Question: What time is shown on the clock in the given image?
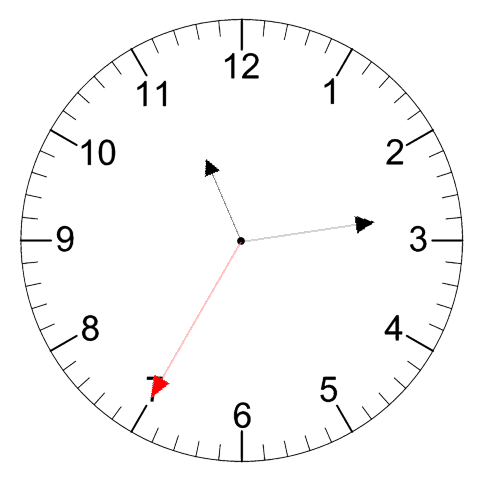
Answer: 11:13:35